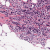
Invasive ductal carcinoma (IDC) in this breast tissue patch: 1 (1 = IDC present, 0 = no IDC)